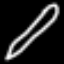
Label: pencil